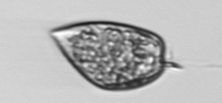
Label: Prorocentrum_micans